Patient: sex F, age 69
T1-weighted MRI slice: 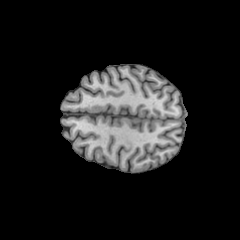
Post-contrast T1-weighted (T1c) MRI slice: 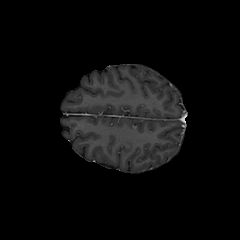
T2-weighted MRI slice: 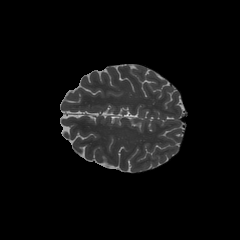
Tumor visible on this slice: no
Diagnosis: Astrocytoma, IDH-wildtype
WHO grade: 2